Question: I am trying to create a bibliography for my thesis using biblatex with the APA-citestyle. I also use the babel with german option since my thesis is in German.
My bibfile looks like this:
'''
% literature.bib
@misc{A01,
author = {Author, A. and Buthor, B. and Cuthor, C.},
year = {2001},
title = {This is the title},
url = {https://www.google.de/},
urldate = {2020-01-10}
}
'''
..and my main.tex like this:
'''
\documentclass{scrbook}
\usepackage[utf8]{inputenc}
\usepackage{csquotes}
\usepackage[ngerman]{babel}
\usepackage[backend=biber, style=apa]{biblatex}
\addbibresource{literature.bib}
\begin{document}
\cite{A01}
\printbibliography
\end{document}
'''

However, on online sources the "accessed" link seems to be translated in a wrong way. It outputs "...Verfugbar + date + unter +url" which translates to "...Available + date + from url". But the date is the date I accessed the url, not the publishing date. If I change the language in the babel package to American, the output is correct.
Since I am new to Latex and Biblatex specifically, I wonder if there is a way to redefine the Output of the urldate field. I am using the Overleaf editor if that is of importance.
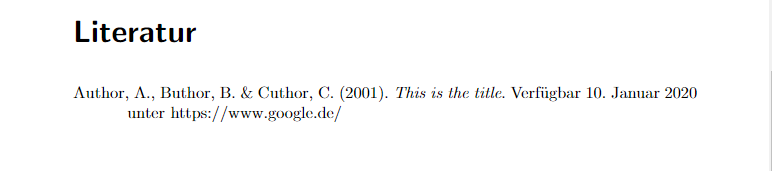
Answer: Either use a version prior to the commit <URL> or fix the translation yourself:
'''
\documentclass{scrbook}
\usepackage[utf8]{inputenc}
\usepackage{csquotes}
\usepackage[ngerman]{babel}
\usepackage[backend=biber, style=apa]{biblatex}
\DefineBibliographyStrings{ngerman}{
retrieved = {abgerufen am},
from = {von},
}
\begin{filecontents}[overwrite]{\jobname.bib}
@misc{A01,
author = {Author, A. and Buthor, B. and Cuthor, C.},
year = {2001},
title = {This is the title},
url = {https://www.google.de/},
urldate = {2020-01-10}
}
\end{filecontents}
\addbibresource{\jobname.bib}
\begin{document}
\cite{A01}
\printbibliography
\end{document}
'''
<URL>